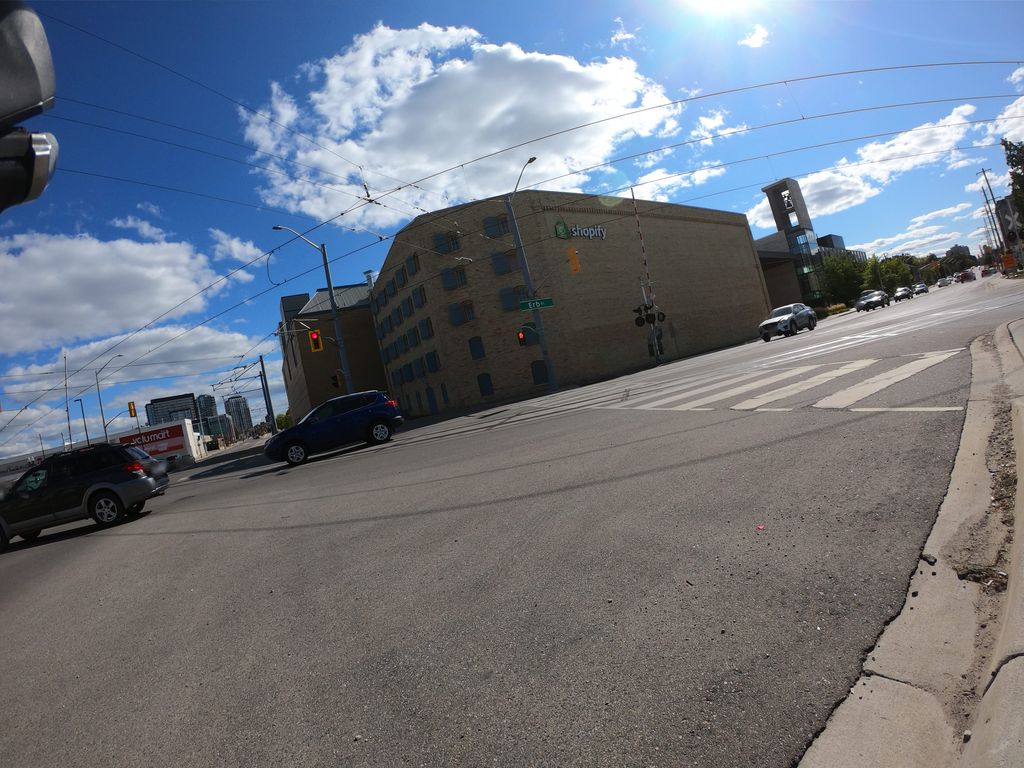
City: kitchener-waterloo